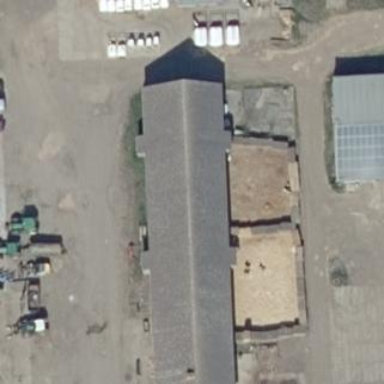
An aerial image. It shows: Farm building with gabled roof oriented along its structure.